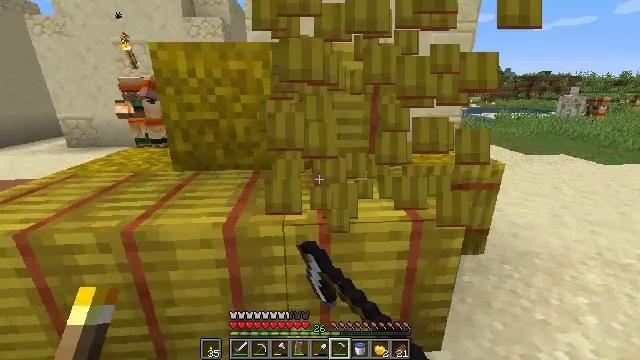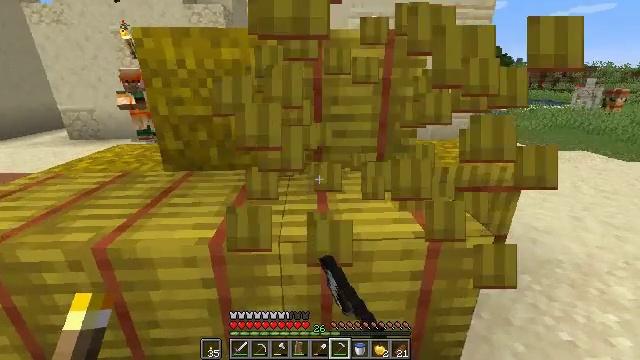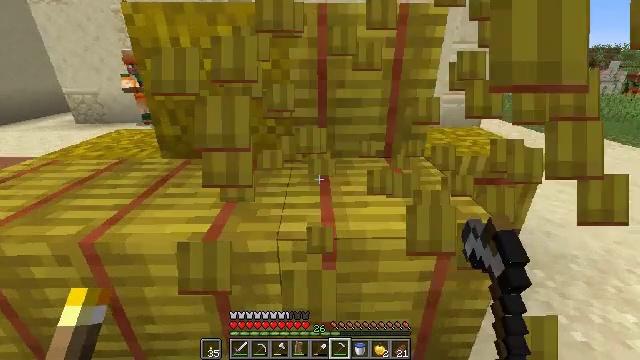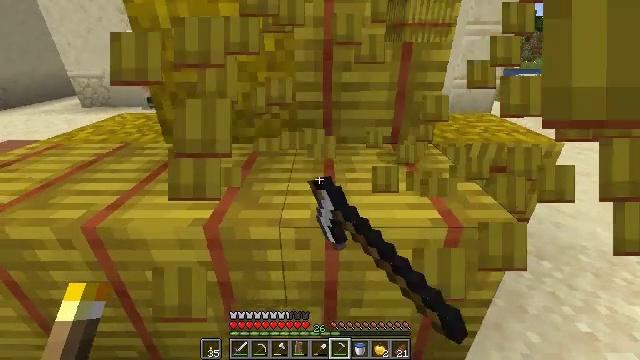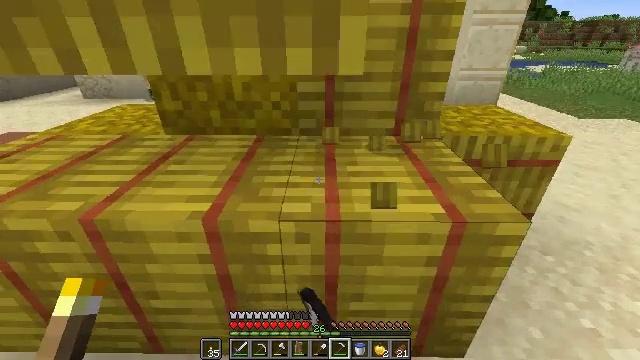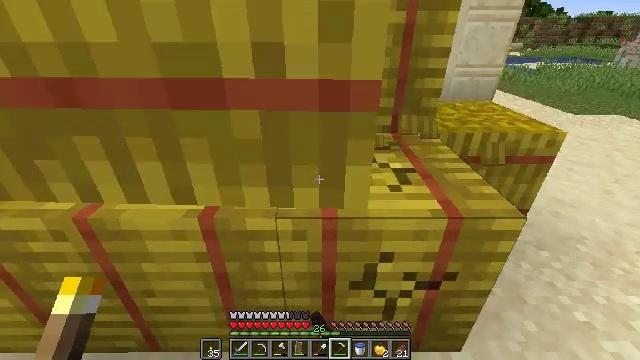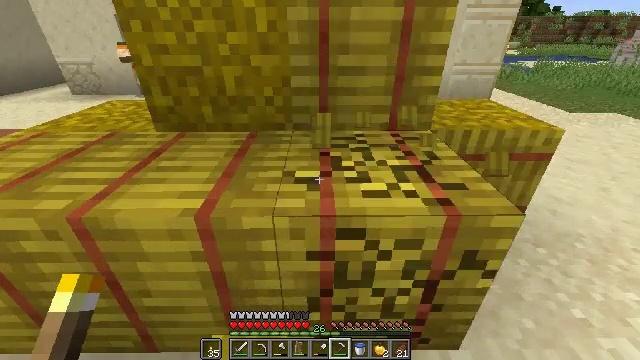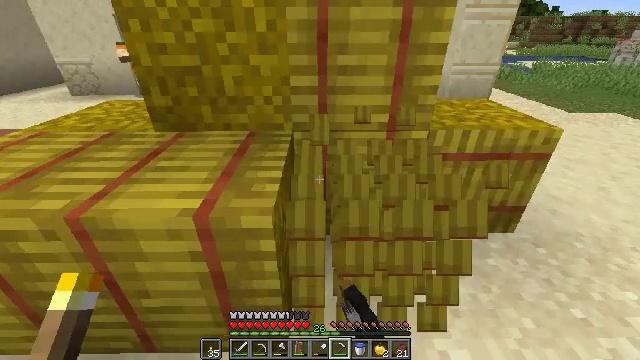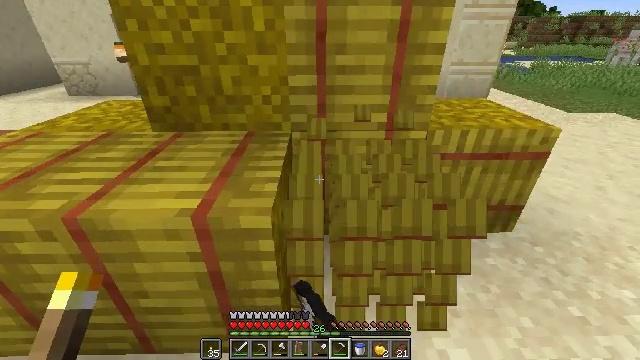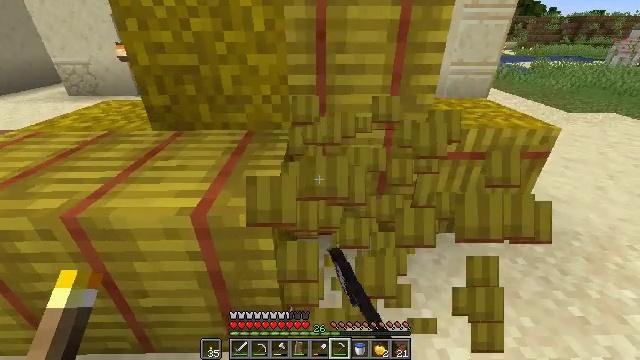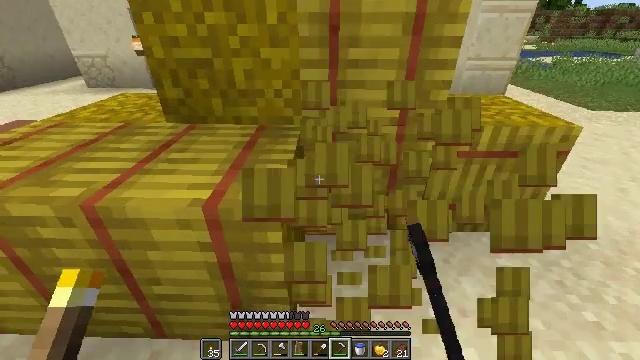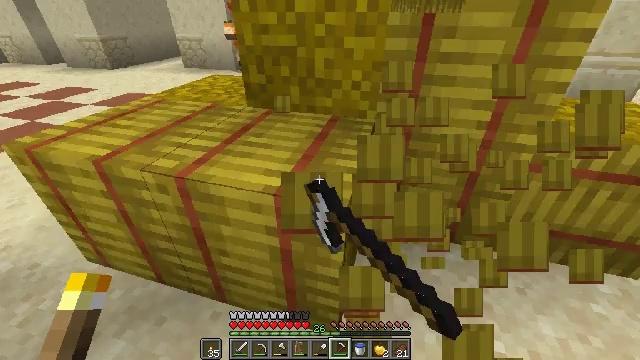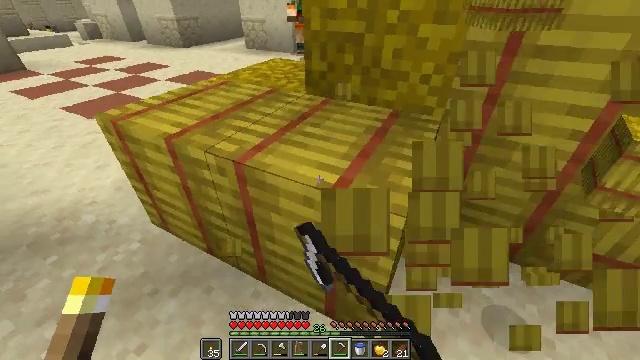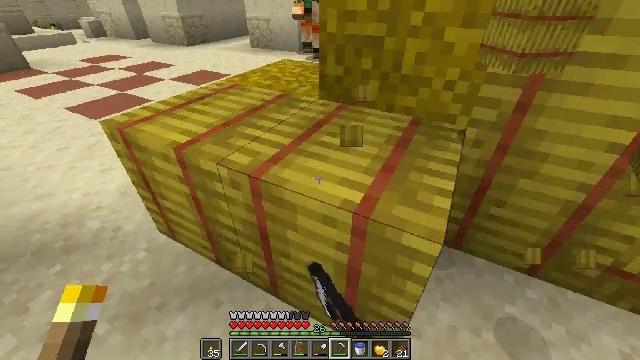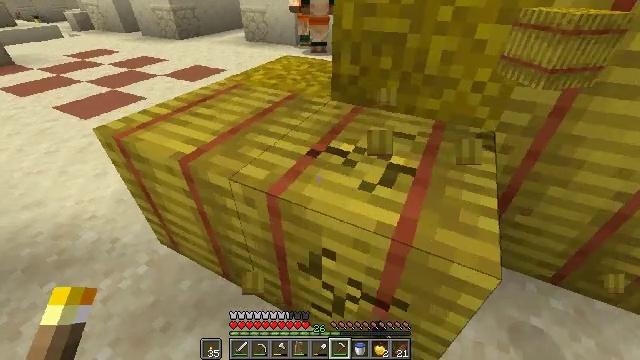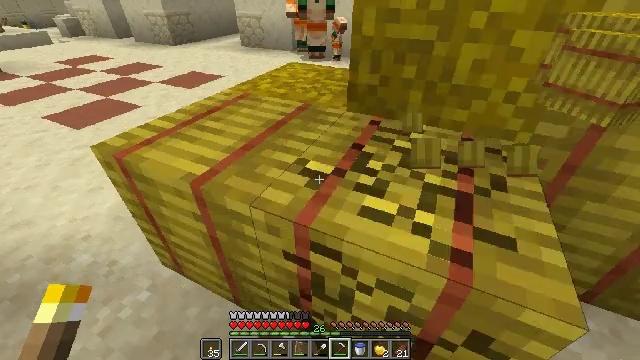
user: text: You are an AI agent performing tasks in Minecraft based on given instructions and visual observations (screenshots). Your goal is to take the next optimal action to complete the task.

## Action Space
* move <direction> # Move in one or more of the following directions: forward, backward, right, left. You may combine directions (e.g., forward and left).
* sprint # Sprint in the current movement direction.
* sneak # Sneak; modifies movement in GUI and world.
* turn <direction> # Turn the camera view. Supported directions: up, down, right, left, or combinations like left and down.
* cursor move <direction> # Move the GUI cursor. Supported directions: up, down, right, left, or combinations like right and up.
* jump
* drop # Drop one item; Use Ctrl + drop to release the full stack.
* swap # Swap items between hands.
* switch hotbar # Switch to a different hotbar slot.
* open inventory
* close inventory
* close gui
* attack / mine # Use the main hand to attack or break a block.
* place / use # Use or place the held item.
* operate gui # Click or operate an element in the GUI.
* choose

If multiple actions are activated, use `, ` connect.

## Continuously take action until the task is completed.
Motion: motion action
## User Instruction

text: Attack the hay block to get hay.
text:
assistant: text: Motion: turn left and down, attack / mine
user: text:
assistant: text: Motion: turn left and down, attack / mine
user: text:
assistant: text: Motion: turn left and down, attack / mine
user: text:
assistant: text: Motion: turn down, attack / mine
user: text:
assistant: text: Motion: attack / mine
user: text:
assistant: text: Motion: attack / mine
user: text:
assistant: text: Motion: attack / mine
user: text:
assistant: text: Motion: attack / mine
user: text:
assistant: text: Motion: attack / mine
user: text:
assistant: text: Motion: turn left and down, attack / mine
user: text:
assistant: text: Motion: move forward and move left, turn left and down, attack / mine
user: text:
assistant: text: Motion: move forward and move left, turn left and down, attack / mine
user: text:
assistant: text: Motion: move forward and move left, attack / mine
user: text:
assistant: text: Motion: move forward and move left, turn right and down, attack / mine
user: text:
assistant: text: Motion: turn right, attack / mine
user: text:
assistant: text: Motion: attack / mine
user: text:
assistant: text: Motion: attack / mine
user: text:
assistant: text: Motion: attack / mine
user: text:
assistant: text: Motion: attack / mine
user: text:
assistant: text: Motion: attack / mine
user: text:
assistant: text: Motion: move left, attack / mine
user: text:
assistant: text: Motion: move forward and move left, turn left and up, attack / mine
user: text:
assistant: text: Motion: move forward and move left, turn up, attack / mine
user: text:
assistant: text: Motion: move forward and move left, turn right, attack / mine
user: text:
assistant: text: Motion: move forward and move left, turn right and down, attack / mine
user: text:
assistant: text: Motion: move forward and move left, turn right and down, attack / mine
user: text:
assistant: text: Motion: move forward and move left, turn right, attack / mine
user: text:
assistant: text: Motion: move forward and move left, turn right and up, attack / mine
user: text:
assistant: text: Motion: move forward and move left, turn right and up, attack / mine
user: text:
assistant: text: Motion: move forward and move left, turn right, attack / mine